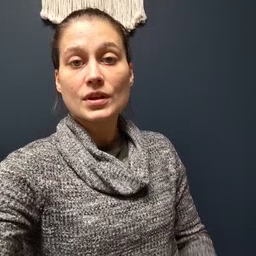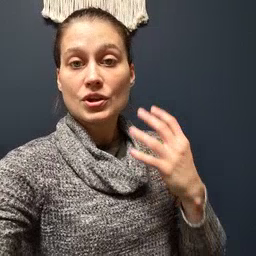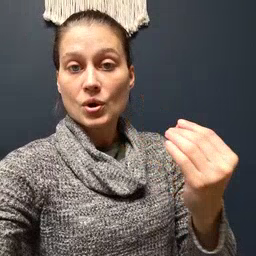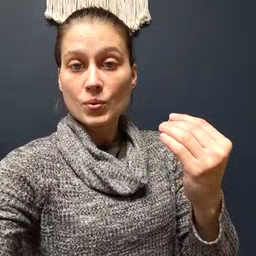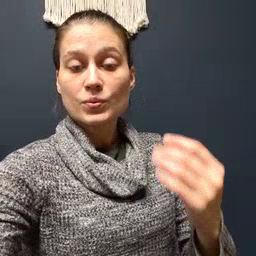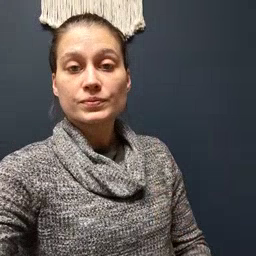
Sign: go